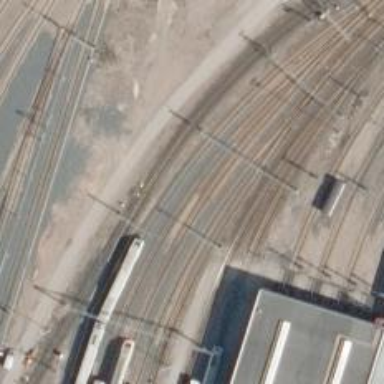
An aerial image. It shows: Railway signal.